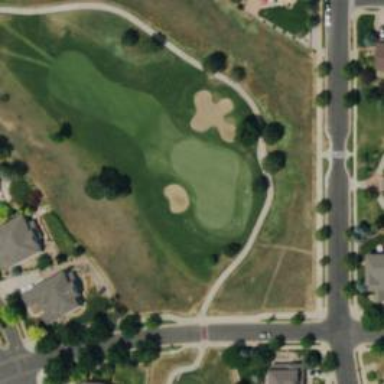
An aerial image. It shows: Golf hole.